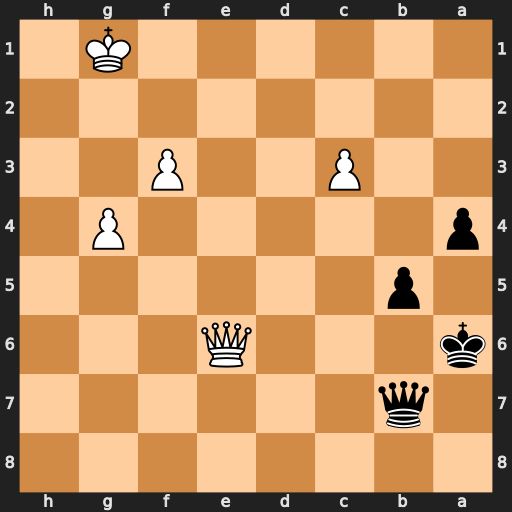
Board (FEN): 8/1q6/k3Q3/1p6/p5P1/2P2P2/8/6K1
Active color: b
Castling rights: -
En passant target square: -
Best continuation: Qb6+ Qxb6+ Kxb6 g5 a3 Kf2 a2